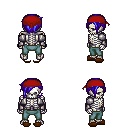
a pixel art fantasy rpg character, male body template, skeleton, steel arm armor, teal pants, blue pixie cut hairstyle, red bandana, brown slippers, four views (front, back, left, right), 2x2 character sprite sheet, small pixel art, hard edges, no anti-aliasing